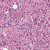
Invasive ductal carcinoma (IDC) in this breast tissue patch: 1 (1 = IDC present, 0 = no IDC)